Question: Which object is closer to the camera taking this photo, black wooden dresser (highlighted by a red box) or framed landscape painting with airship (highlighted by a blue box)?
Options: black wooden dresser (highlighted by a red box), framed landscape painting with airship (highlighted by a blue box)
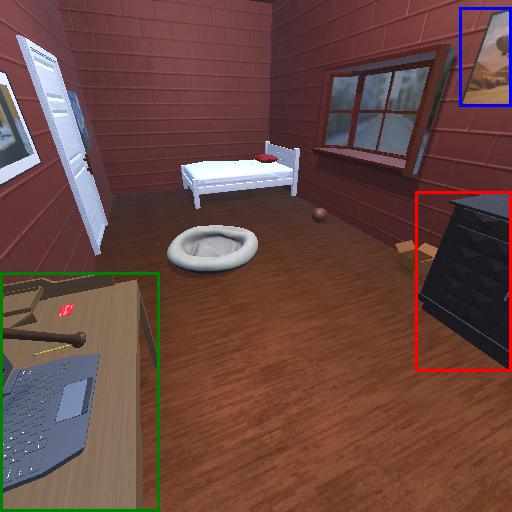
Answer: black wooden dresser (highlighted by a red box)